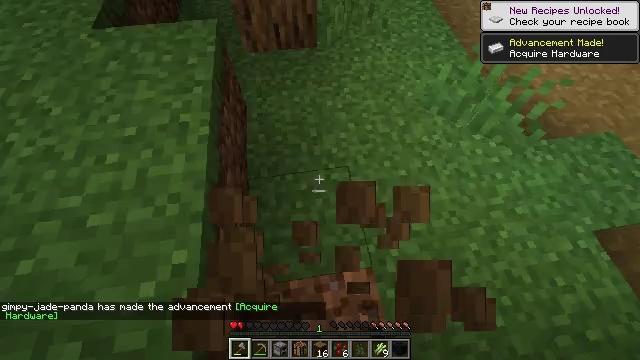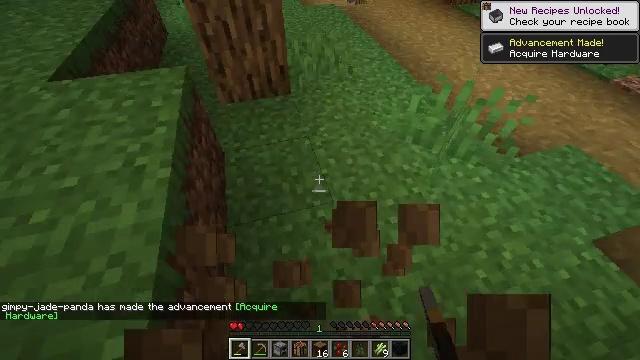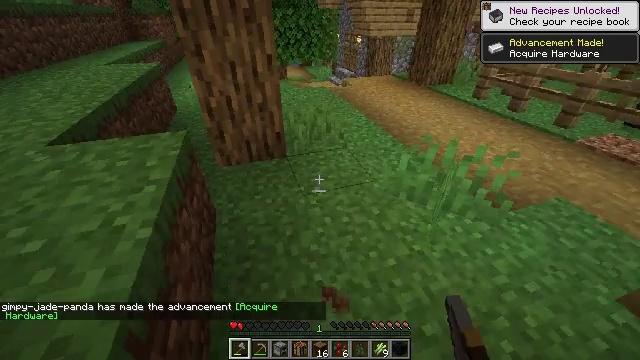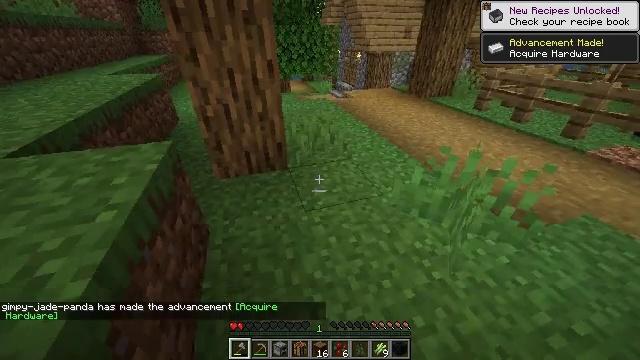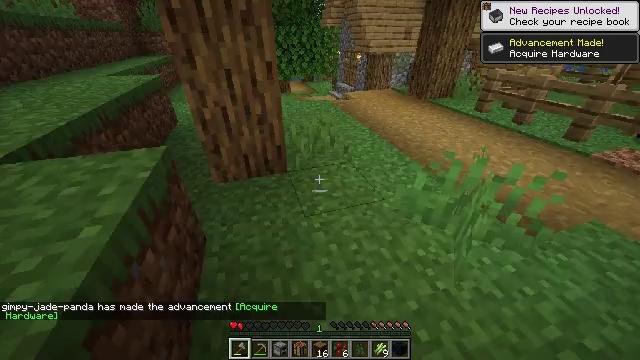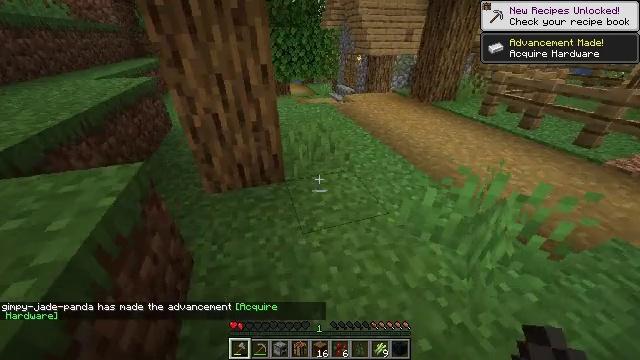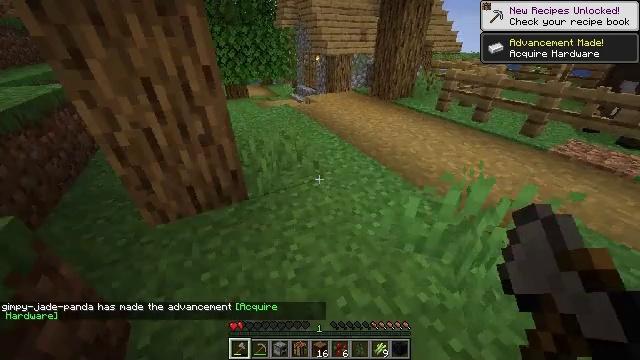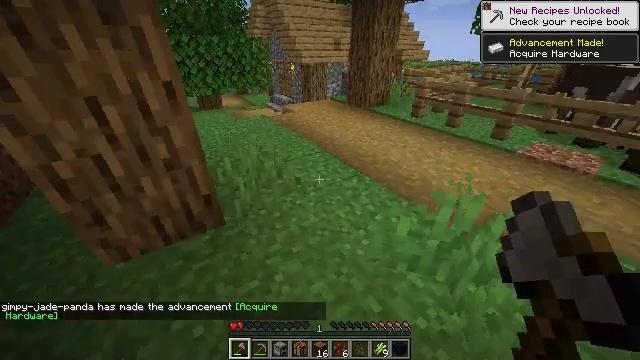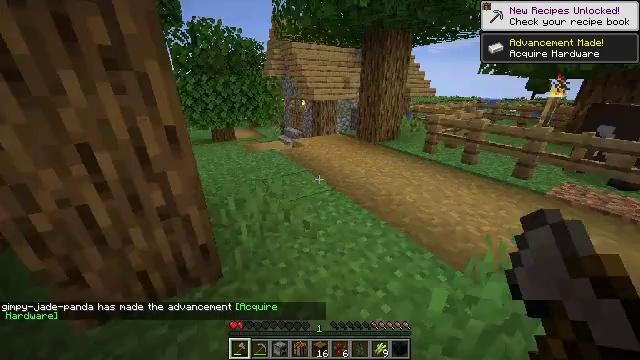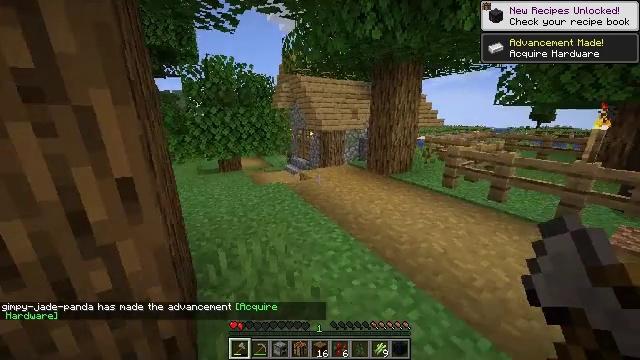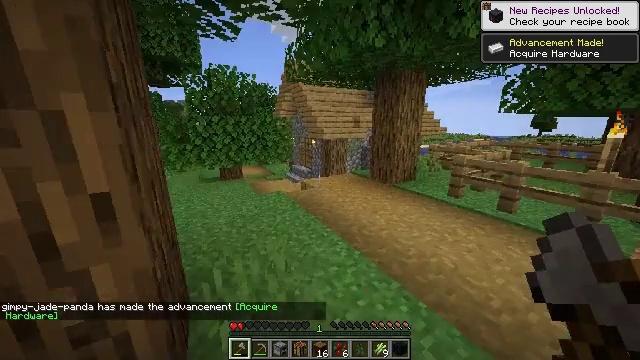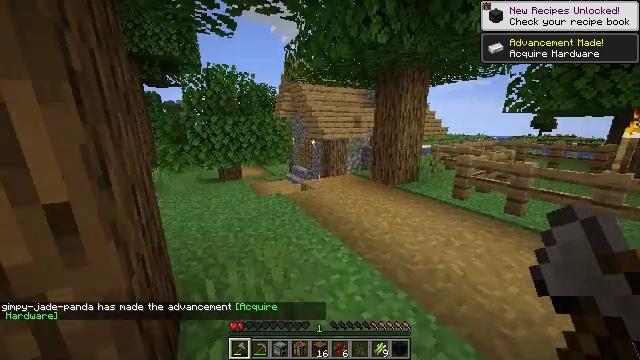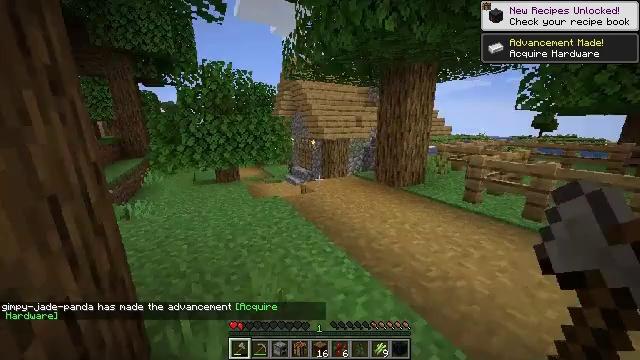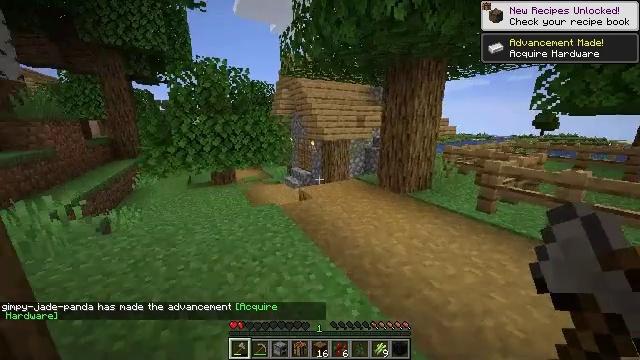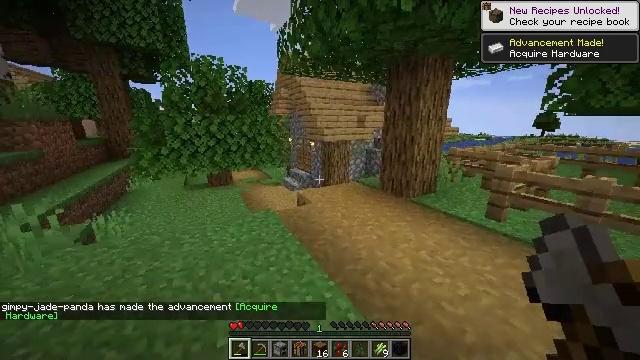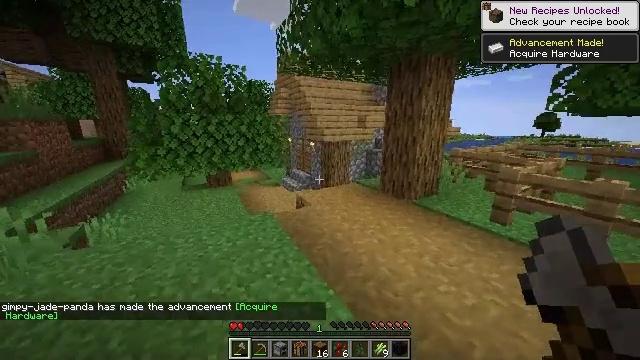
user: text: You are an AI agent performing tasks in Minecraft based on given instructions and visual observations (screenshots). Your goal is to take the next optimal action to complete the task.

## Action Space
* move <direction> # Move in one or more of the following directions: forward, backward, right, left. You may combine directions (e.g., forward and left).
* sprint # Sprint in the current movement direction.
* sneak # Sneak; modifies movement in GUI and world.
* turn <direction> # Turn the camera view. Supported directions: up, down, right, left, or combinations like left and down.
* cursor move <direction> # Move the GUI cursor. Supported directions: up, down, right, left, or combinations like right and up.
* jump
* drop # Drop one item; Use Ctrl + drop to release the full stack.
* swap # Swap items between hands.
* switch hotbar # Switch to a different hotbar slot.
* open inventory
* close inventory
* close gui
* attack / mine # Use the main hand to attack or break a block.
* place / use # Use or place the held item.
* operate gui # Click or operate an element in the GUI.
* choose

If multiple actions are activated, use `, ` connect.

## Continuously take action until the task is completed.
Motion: motion action
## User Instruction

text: Collect books by breaking the bookshelf.
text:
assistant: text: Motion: move forward, sprint, turn right and up
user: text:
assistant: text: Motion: move forward, sprint, turn right and up
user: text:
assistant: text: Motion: move forward, sprint, turn up
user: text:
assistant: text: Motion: move forward, sprint
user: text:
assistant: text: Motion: move forward, sprint
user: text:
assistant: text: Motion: move forward, sprint, turn right
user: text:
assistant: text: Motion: move forward, sprint, turn right and up
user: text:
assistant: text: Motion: move forward, sprint, turn left and up
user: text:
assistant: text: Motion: move forward, sprint, turn left and up
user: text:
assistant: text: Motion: move forward, sprint, turn up
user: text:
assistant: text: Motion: move forward, sprint
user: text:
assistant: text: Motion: move forward, sprint
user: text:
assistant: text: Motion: move forward, sprint
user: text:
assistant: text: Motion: move forward, sprint
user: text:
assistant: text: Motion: move forward, sprint
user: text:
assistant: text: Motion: move forward, sprint
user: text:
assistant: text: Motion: move forward, sprint, turn left
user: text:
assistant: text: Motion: move forward, sprint, turn left and down
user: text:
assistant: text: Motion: move forward, sprint, turn left and up
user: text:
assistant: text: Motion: move forward, sprint, turn left and up
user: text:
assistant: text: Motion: move forward, sprint, turn left and up
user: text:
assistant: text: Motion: move forward, sprint, turn left and up
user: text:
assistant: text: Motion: move forward, sprint
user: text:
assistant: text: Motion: move forward, sprint
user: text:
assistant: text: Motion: move forward, sprint, turn right
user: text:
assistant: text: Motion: move forward, sprint, turn right and down
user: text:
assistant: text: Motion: move forward, sprint, turn right and down
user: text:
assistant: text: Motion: move forward, sprint, turn right and down
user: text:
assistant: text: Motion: move forward, sprint, turn right
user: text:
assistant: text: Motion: move forward, sprint